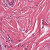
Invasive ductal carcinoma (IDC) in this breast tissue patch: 0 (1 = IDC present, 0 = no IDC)